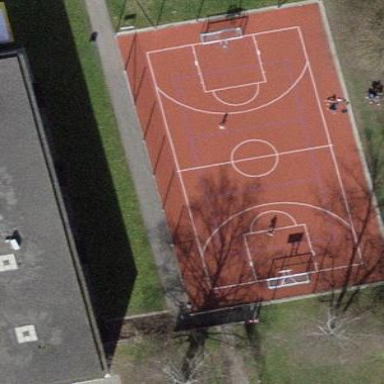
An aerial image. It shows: Basketball court located in leisure land pitch.